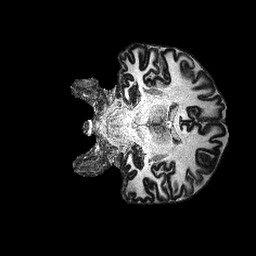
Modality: MP2RAGE
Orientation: coronal